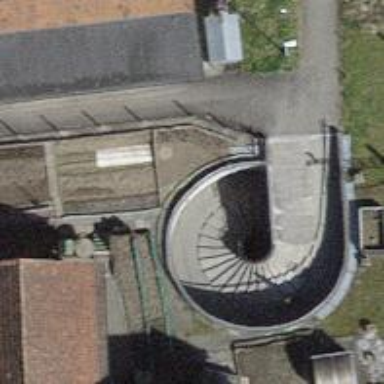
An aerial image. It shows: Footway passing through tunnel.